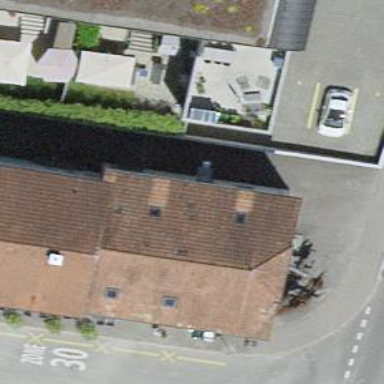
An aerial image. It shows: Pub.